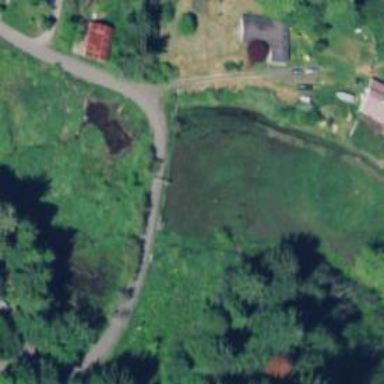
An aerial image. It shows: Culvert tunnel.